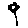
Label: flower